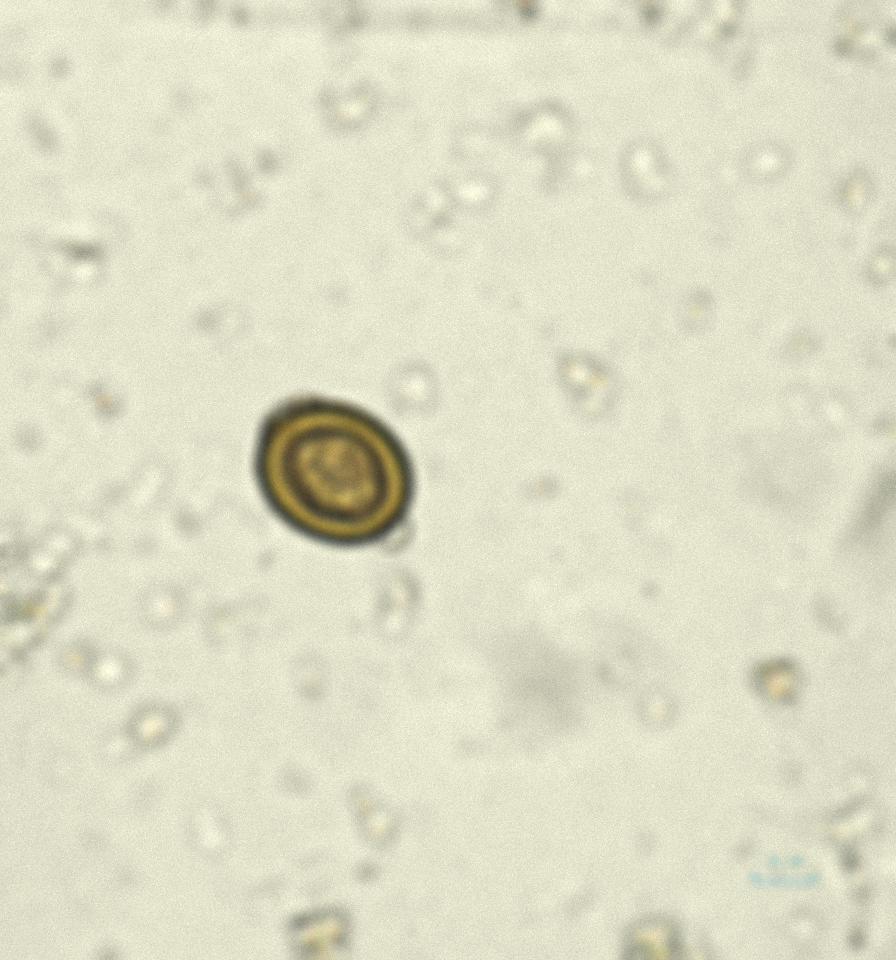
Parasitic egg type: Taenia spp. egg